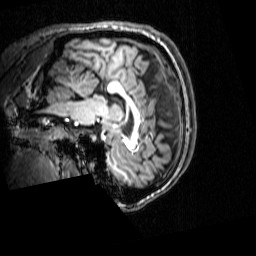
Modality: T1w
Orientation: sagittal